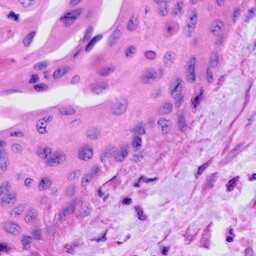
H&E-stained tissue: Cervix